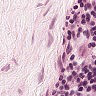
Metastatic tissue present: no